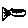
Label: fish